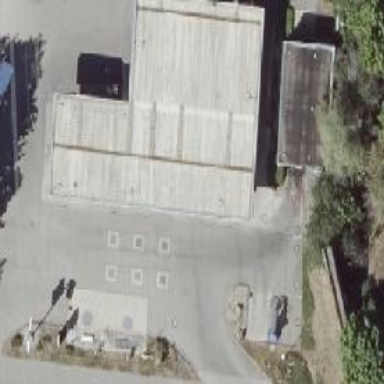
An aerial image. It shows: Fuel station.